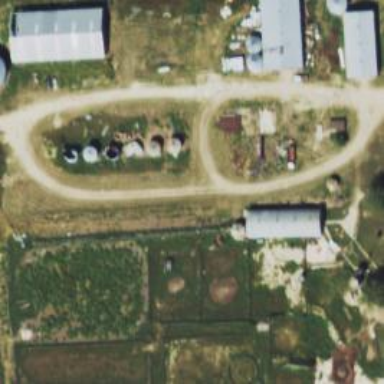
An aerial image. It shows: Silo.